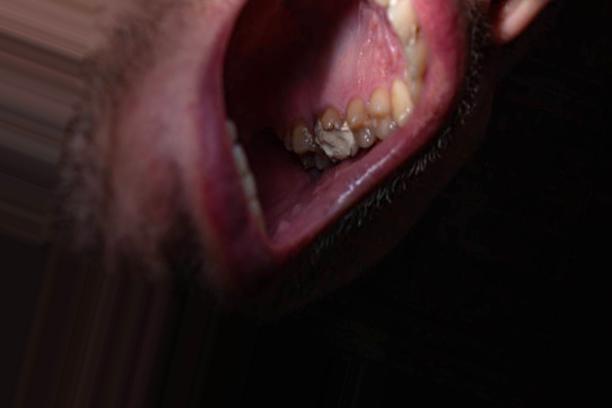
Condition: Caries